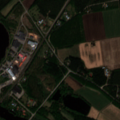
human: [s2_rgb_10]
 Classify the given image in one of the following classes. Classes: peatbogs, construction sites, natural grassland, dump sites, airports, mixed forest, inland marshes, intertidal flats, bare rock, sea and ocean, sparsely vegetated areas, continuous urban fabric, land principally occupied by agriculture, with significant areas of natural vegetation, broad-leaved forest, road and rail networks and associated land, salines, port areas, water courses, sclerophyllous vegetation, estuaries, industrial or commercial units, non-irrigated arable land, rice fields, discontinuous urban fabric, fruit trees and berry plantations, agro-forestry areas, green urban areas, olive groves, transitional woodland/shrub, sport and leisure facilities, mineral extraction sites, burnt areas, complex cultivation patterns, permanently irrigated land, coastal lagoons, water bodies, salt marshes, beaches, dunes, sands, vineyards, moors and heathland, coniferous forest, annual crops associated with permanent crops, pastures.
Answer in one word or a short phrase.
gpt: discontinuous urban fabric, industrial or commercial units, non-irrigated arable land, land principally occupied by agriculture, with significant areas of natural vegetation, coniferous forest, mixed forest, water courses